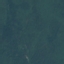
Land use / land cover: Forest